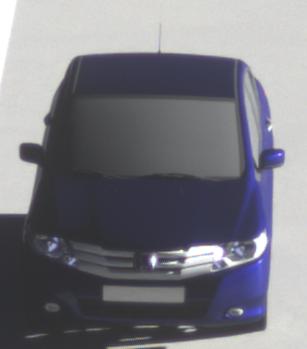
Make: Honda
Model: City
Detailed model: Gen. 6
Model produced from: 2008
Model produced until: 2013
Doors: 4
Color: blue
Road condition: dry road
Daytime: sunrise or sunset
Contrast: high contrast